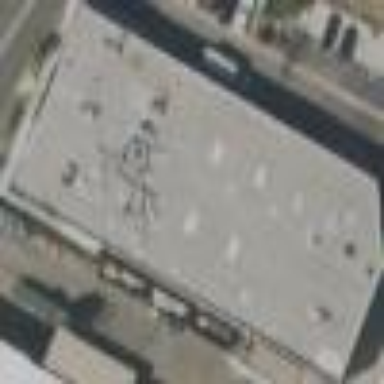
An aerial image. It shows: Commercial building.